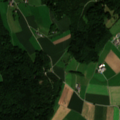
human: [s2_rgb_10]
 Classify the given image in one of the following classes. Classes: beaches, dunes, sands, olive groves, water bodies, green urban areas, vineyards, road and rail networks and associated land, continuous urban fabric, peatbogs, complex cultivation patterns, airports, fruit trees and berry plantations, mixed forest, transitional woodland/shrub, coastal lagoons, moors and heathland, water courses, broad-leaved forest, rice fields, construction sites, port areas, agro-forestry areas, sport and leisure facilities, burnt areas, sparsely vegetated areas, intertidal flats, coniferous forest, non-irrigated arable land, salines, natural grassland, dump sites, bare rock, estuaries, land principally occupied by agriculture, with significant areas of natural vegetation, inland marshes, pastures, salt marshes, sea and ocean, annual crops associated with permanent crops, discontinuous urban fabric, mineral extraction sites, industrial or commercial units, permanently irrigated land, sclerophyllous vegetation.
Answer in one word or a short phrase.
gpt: discontinuous urban fabric, non-irrigated arable land, mixed forest